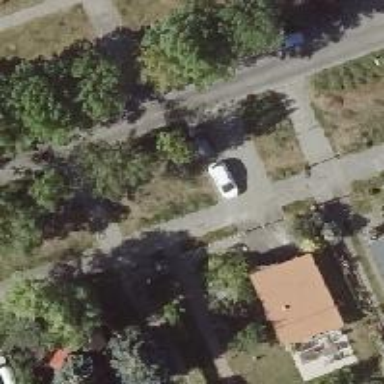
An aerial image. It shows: Concrete driveway serving as service road.